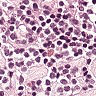
Metastatic tissue present: no